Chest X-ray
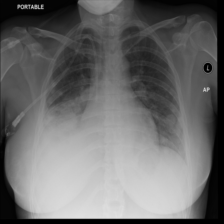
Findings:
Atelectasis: negative
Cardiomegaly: negative
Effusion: positive
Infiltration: positive
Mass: positive
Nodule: positive
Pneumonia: negative
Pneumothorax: negative
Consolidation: negative
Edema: negative
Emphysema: negative
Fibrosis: negative
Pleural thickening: negative
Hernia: negative